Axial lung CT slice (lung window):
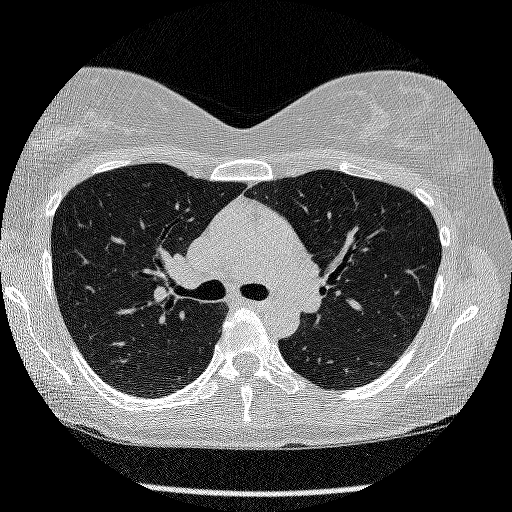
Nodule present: no